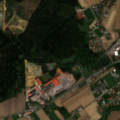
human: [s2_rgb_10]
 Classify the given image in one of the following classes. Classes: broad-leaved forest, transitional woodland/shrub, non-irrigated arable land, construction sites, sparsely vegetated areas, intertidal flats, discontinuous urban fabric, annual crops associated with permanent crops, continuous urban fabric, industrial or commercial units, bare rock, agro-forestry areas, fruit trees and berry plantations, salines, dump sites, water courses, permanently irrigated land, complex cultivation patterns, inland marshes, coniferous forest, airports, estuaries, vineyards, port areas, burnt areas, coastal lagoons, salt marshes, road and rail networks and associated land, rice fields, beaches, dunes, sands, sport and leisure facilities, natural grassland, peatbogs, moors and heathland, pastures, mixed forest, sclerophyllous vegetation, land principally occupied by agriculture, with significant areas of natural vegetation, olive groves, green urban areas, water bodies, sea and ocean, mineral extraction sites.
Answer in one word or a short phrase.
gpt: discontinuous urban fabric, mineral extraction sites, non-irrigated arable land, mixed forest